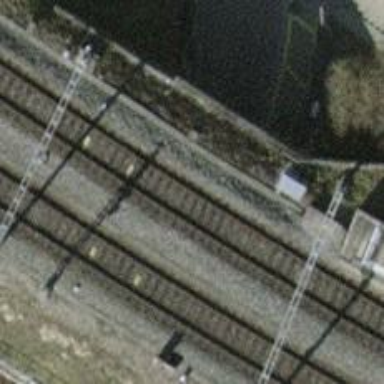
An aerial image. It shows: Railway bridge with electrified tracks and single contact line.